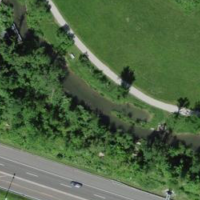
EUNIS habitat code: 57
Species observed at this site:
Juncus inflexus
Ischnura elegans
Symphoricarpos albus
Sambucus nigra